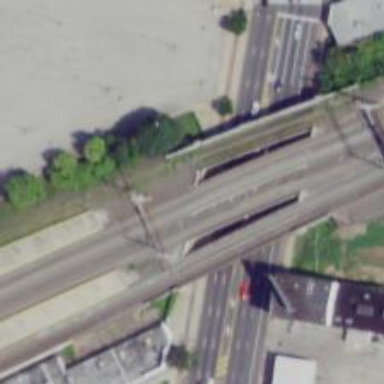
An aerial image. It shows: Bridge over electrified railway with contact lines.